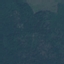
Land use / land cover class: Forest